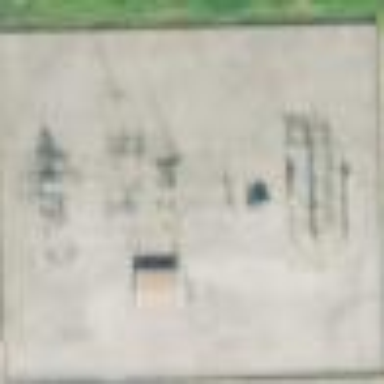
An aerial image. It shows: Distribution level power substation with chain link fence surrounding it.